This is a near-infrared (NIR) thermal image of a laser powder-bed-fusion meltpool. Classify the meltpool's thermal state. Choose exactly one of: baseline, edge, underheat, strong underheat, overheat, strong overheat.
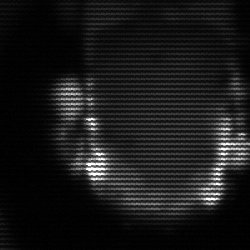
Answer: baseline